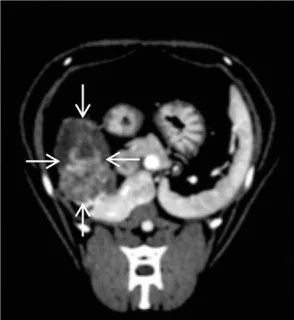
66 days after TAE.
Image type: radiology (ct)